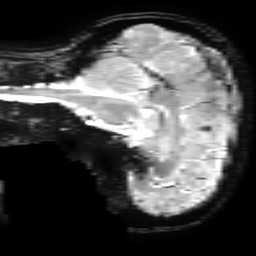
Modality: T2starw
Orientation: sagittal
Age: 36
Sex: female
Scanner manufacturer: ge
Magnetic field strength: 3 T
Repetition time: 0.65 s
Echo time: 0.02 s